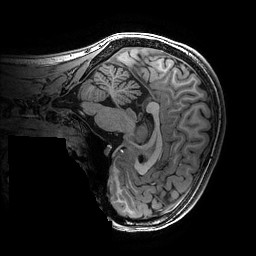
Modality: T1w
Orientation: sagittal
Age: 16
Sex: female
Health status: ill
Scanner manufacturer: ge
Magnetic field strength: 3 T
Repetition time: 0.007664 s
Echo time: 0.00342 s